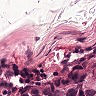
Metastatic tissue present: yes